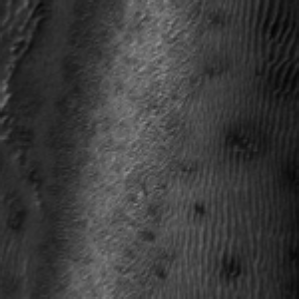
Label: frost